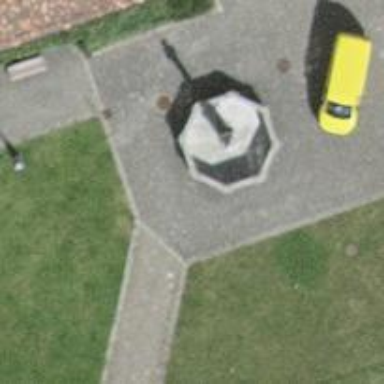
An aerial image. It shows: Fountain.